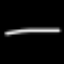
Label: line